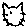
Label: cat